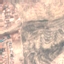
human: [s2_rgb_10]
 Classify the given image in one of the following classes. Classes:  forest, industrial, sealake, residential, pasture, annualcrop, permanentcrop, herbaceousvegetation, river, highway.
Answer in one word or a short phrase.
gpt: PermanentCrop